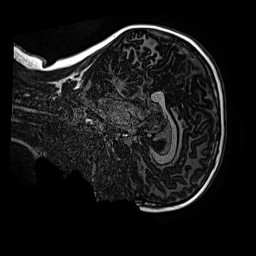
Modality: MP2RAGE
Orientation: sagittal
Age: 11
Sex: male
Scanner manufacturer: siemens
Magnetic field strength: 3 T
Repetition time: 4 s
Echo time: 0.00299 s